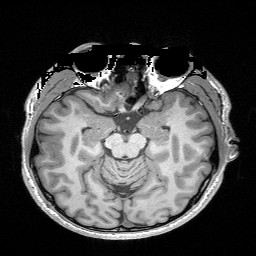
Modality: T1w
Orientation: coronal